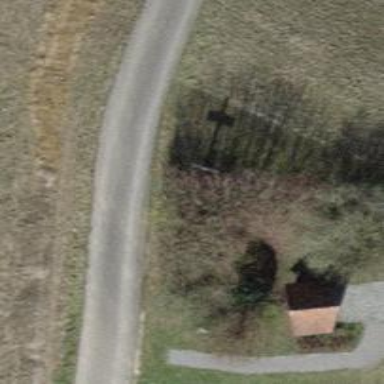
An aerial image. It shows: Wayside cross with historic significance.